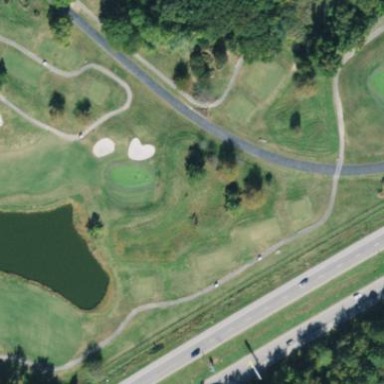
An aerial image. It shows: Area of rough grass used for golf.